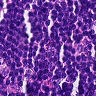
Metastatic tissue present: no